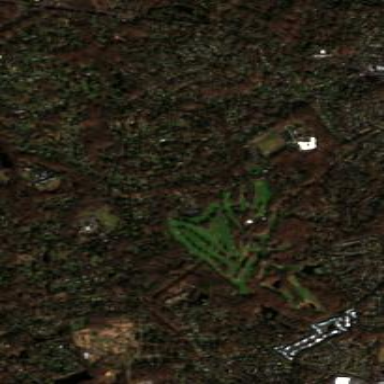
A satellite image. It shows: Golf course surrounded by greenery.